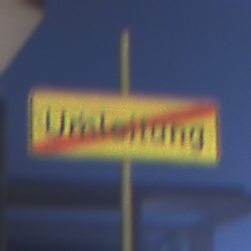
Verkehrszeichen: EndeDerUmleitungsankuendigung
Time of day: Night
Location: Outdoor (Urban)
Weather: PartlyCloudy
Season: NotSpecified
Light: Artificial